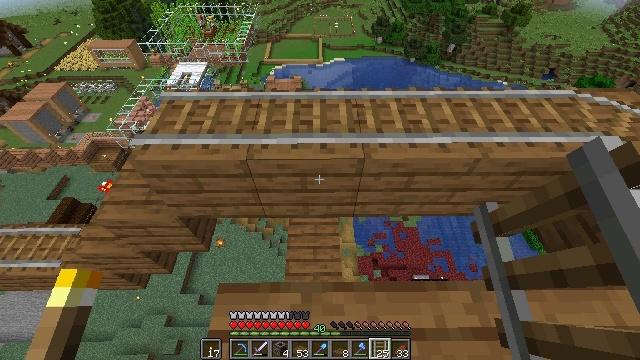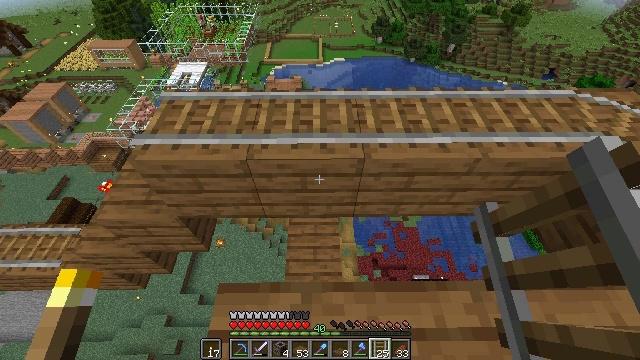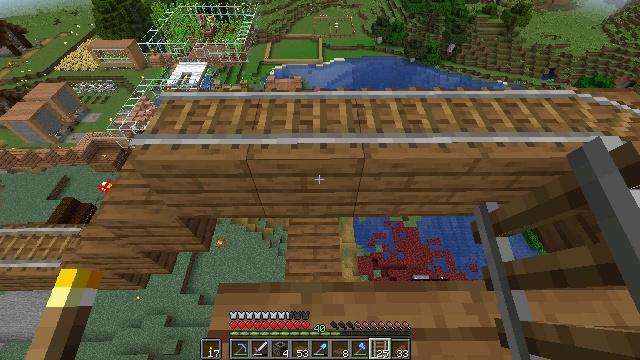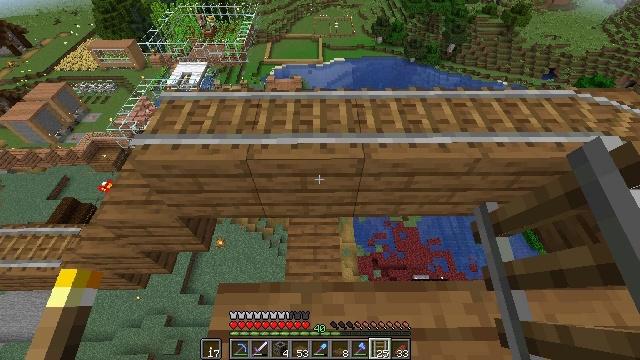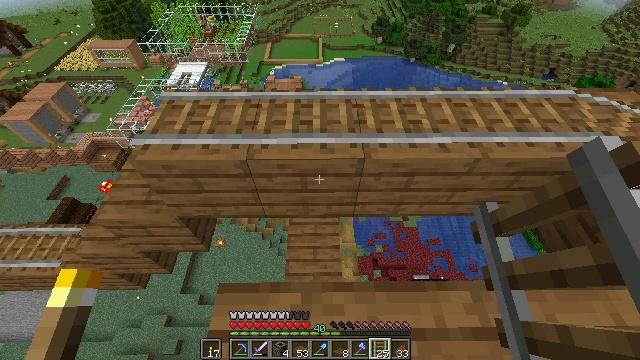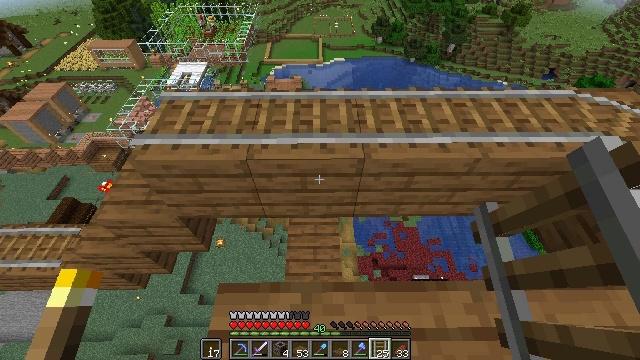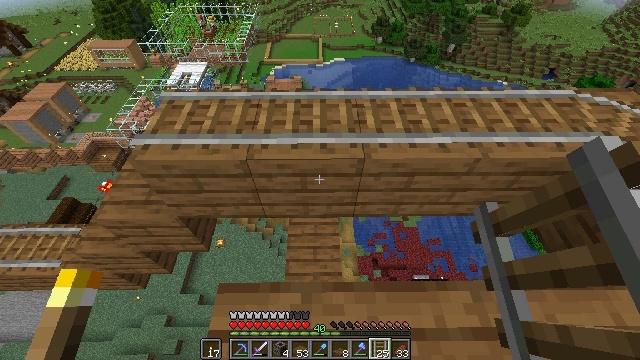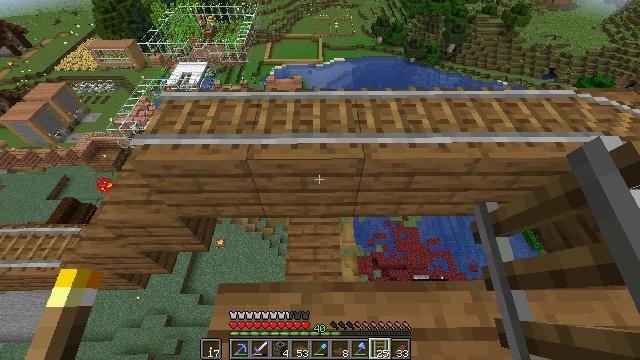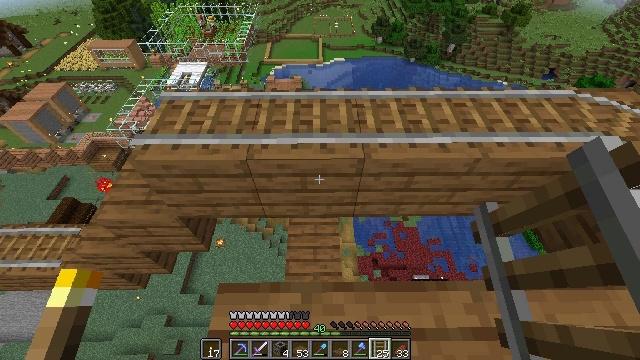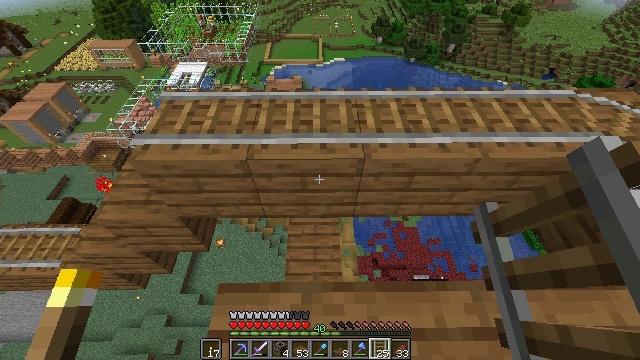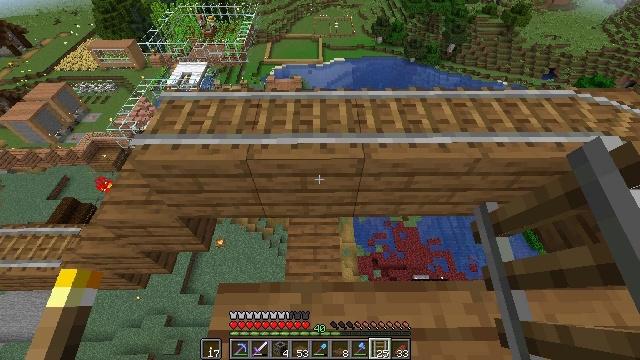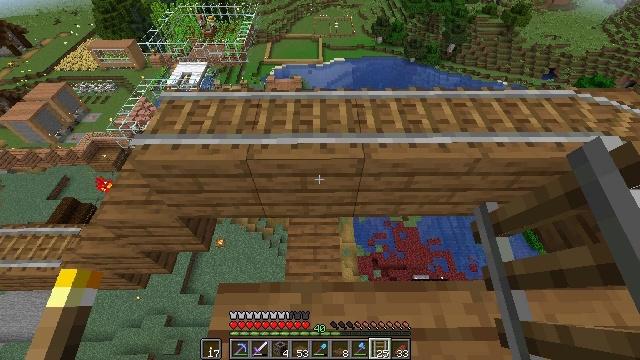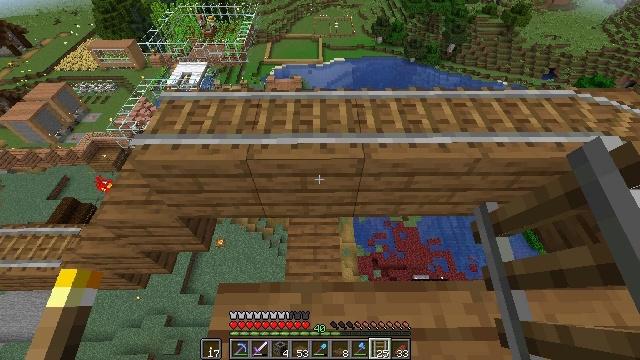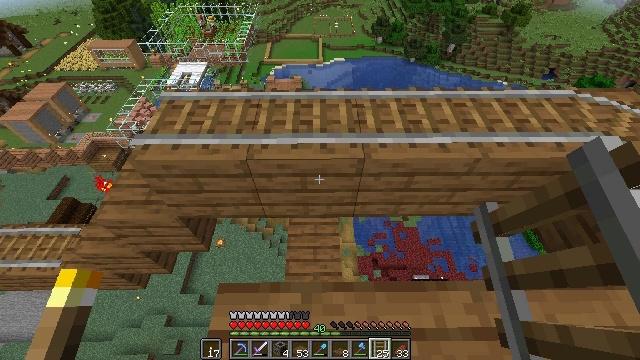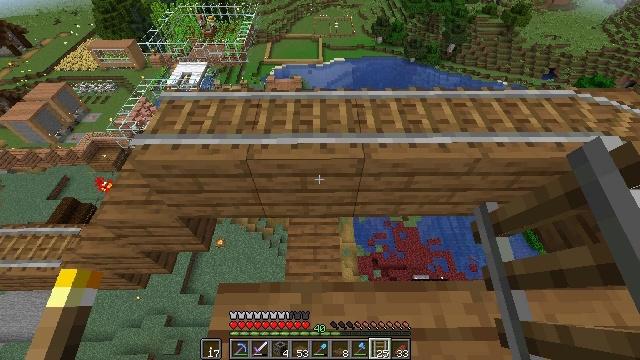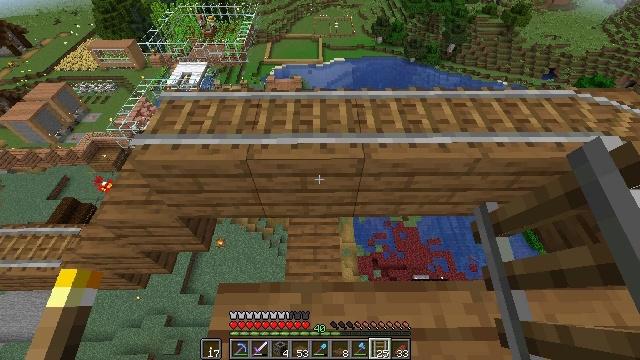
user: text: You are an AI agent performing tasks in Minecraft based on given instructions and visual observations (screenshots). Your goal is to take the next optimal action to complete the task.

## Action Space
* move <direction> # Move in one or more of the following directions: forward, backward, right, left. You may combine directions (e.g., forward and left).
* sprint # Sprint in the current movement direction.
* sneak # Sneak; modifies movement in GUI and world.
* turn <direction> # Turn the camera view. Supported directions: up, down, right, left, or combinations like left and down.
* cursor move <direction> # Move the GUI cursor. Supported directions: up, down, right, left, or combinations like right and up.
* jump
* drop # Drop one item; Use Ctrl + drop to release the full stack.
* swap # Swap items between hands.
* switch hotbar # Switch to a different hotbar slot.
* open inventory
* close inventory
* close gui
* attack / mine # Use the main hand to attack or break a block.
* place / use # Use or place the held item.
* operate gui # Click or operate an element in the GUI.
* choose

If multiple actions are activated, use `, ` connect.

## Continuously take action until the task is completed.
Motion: motion action
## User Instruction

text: Get rabbit stew by using the crafting table.
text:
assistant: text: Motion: no_op
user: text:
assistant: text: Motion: no_op
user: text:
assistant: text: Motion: no_op
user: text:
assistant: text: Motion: no_op
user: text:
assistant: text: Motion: no_op
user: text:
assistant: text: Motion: no_op
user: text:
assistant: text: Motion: no_op
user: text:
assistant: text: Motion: no_op
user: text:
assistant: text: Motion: no_op
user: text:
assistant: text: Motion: no_op
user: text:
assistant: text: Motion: no_op
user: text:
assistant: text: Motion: no_op
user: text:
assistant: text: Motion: no_op
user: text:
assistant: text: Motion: no_op
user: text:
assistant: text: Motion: no_op
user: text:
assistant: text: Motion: no_op
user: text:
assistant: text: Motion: no_op
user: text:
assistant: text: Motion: no_op
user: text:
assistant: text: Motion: no_op
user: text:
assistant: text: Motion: no_op
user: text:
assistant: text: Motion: no_op
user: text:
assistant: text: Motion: no_op
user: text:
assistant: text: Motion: no_op
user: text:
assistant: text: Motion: no_op
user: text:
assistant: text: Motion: no_op
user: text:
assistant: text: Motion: no_op
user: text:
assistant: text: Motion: no_op
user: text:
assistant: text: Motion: no_op
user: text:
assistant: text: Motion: no_op
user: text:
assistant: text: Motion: no_op